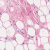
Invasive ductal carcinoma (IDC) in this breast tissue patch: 0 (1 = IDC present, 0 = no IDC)